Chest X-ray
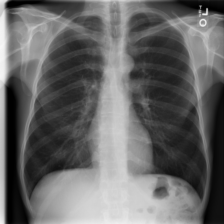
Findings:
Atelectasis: negative
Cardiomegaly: negative
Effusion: negative
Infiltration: negative
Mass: negative
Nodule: negative
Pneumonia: negative
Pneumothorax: negative
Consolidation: negative
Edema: negative
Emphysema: negative
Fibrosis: negative
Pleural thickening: negative
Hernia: negative